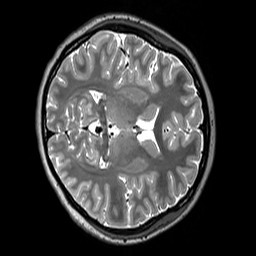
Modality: T2w
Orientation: axial
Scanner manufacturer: siemens
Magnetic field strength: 3 T
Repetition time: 3.2 s
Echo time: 0.406 s